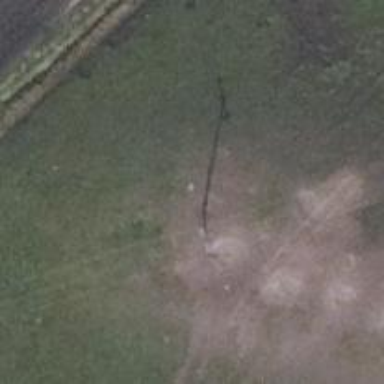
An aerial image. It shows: Power pole.